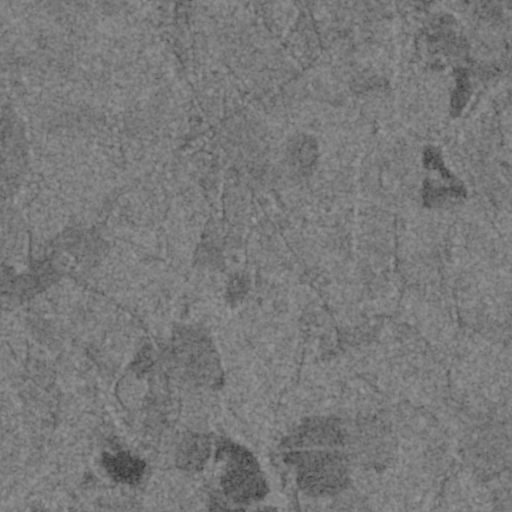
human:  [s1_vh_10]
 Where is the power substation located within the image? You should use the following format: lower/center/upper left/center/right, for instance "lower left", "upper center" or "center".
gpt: The power substation is located in the center left of the image.
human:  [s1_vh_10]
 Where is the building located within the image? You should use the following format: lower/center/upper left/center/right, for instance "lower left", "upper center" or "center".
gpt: The building is located in the upper right of the image.
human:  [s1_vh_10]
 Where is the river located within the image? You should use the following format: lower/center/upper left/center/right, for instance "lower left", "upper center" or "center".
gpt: The river is located in the right of the image.
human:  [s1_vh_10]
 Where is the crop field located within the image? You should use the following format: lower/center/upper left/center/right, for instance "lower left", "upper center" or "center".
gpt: There is no crop field in the image.

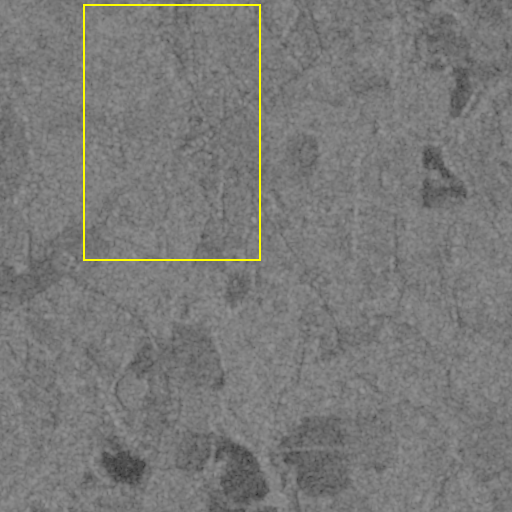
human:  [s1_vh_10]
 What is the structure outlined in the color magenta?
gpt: There is no magenta outline.
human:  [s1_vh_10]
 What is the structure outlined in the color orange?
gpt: There is no structure outlined in orange.